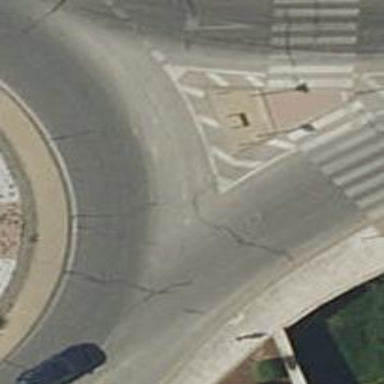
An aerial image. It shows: Roundabout on residential road.